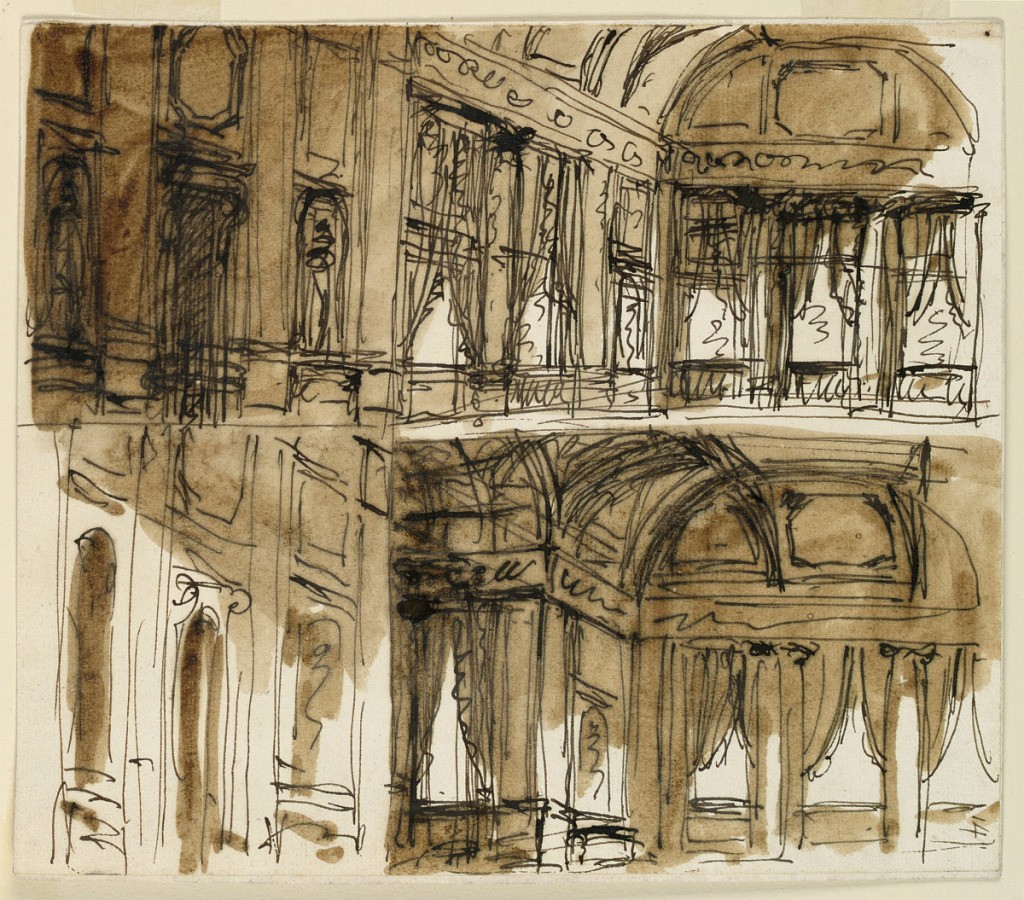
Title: Stage Design for the Interiors of a Palace
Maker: Giuseppe Barberi, Italian, 1746–1809
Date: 1778
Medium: Pen and brown ink, brush and brown wash on lined off-white laid paper
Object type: Drawing
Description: Possibly a public room of the Teatro Veraro. Four different sketches of interiors in palace showing large halls with windows, half closed by curtains.